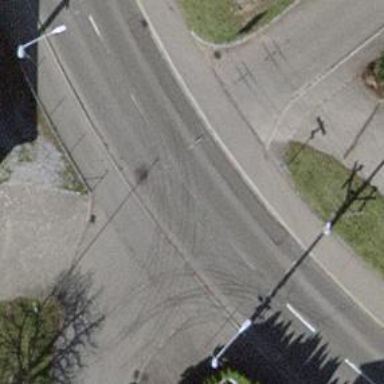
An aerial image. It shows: Unmarked crossing with traffic calming table.